Question: I have this code:
'''
Private Sub CalculateBUT_Click(ByVal sender As System.Object, ByVal e As System.EventArgs) Handles CalculateBUT.Click
If SelectTheDateComboBox.Text = "Calculate the difference between two dates" Then
FromYearTextBox.Text = FromDateTimePicker.Value.Year
FromMonthTextBox.Text = FromDateTimePicker.Value.Month
FromDayTextBox.Text = FromDateTimePicker.Value.Day
ToYearTextBox.Text = ToDateTimePicker.Value.Year
ToMonthTextBox.Text = ToDateTimePicker.Value.Month
ToDayTextBox.Text = ToDateTimePicker.Value.Day
Dim DaysMyString, MonthsMyString, YearsMyString As String
Dim DaysDifferance, MonthsDifferance, YearsDifferance As Long
DaysMyString = FromDateTimePicker.Value.Day
MonthsMyString = FromDateTimePicker.Value.Month
YearsMyString = FromDateTimePicker.Value.Year
DaysDifferance = DateDiff(DateInterval.Day, ToDateTimePicker.Value.Day, CDate(DaysMyString))
MonthsDifferance = DateDiff(DateInterval.Month, ToDateTimePicker.Value.Month, CDate(MonthsMyString))
YearsDifferance = DateDiff(DateInterval.Year, ToDateTimePicker.Value.Year, CDate(YearsMyString))
DifferenceTextBox2.Text = DaysDifferance & "Days, " & MonthsDifferance & "Months, " & YearsDifferance & "Years"
End Sub
'''
and my problem in the picture below :

so, i need some help please.
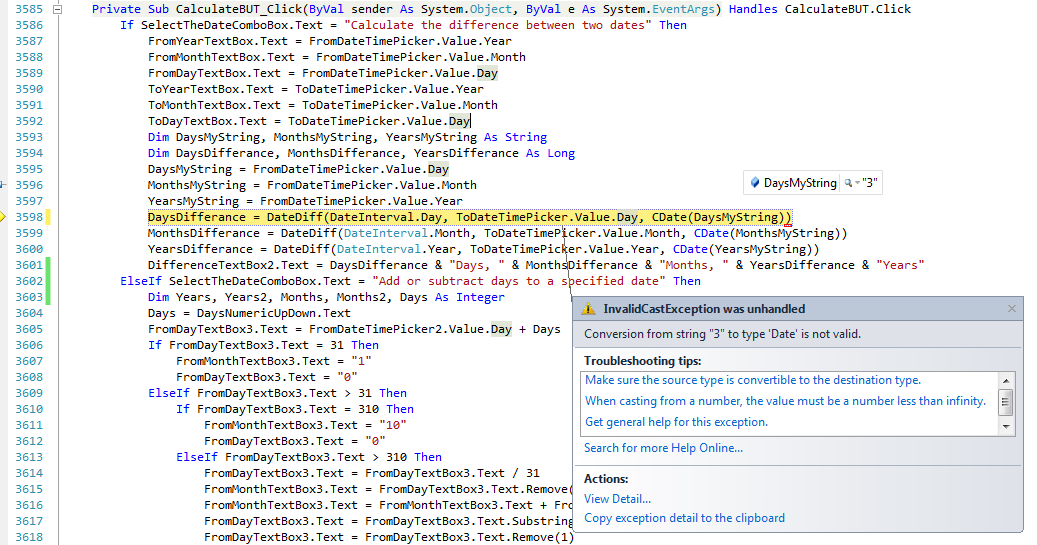
Answer: You want DateDiff to give you the number of days between two dates and you want DaysDifference to hold the result, and that's fine:
'''
DaysDifferance = DateDiff(DateInterval.Day, x, y)
'''
But for this to work x and y need to be dates.
When you take 'ToDateTimePicker.Value' (which is a date) and add '.Day' on the end it's no longer date.
So you want:
'''
DaysDifferance = DateDiff(DateInterval.Day, ToDateTimePicker.Value, CDate(DaysMyString))
'''